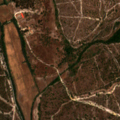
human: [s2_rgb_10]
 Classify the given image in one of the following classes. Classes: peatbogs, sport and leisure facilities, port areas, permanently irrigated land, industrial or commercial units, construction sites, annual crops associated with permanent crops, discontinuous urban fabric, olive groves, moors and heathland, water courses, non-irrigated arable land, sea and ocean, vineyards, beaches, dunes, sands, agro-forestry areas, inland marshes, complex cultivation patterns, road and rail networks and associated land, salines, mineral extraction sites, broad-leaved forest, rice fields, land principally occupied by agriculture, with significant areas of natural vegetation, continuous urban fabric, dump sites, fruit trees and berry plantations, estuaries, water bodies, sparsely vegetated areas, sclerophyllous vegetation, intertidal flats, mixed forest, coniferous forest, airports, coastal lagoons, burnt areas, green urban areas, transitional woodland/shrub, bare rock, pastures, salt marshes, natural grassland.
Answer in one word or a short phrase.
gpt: rice fields, pastures, agro-forestry areas, broad-leaved forest, transitional woodland/shrub